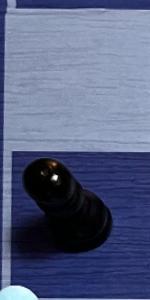
Label: Pawn_Black